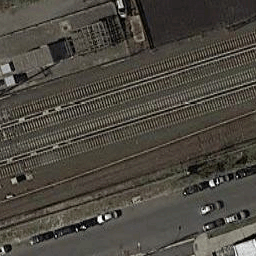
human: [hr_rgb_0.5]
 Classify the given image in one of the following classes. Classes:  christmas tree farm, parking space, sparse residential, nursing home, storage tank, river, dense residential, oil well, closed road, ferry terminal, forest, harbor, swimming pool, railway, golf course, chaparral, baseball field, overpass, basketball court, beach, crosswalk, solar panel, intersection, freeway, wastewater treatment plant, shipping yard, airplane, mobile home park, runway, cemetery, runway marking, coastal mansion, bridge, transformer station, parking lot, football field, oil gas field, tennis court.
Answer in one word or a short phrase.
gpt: railway